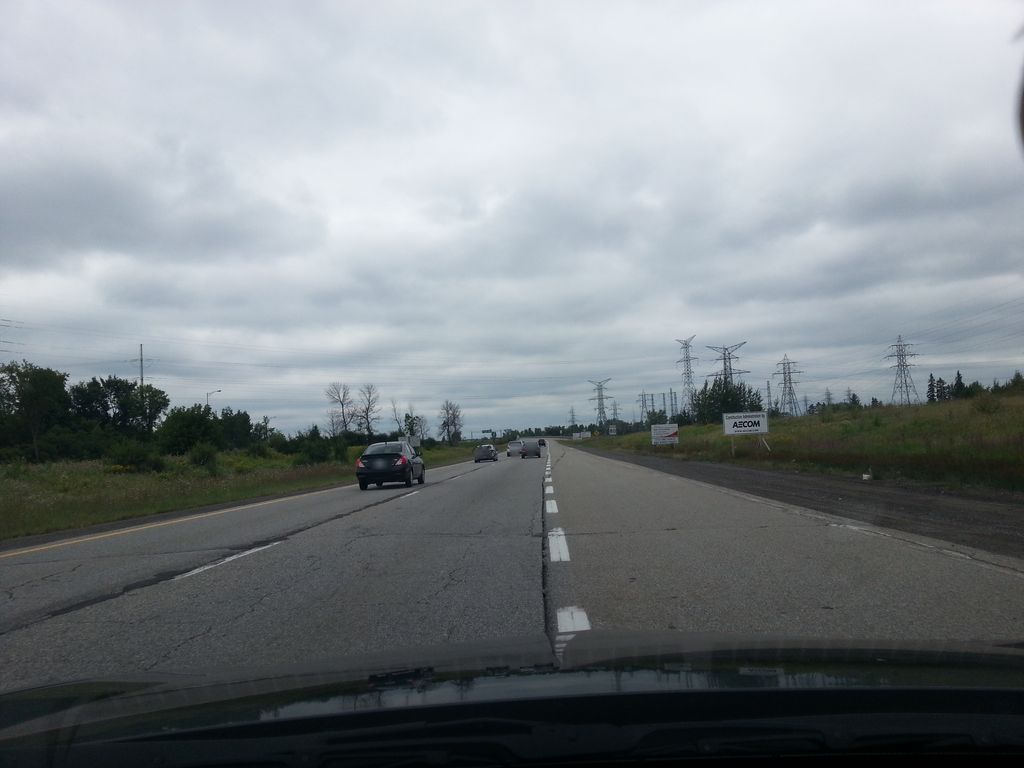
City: ottawa-gatineau